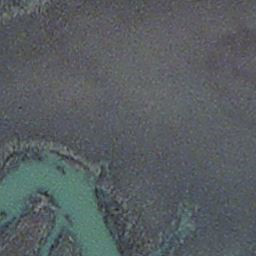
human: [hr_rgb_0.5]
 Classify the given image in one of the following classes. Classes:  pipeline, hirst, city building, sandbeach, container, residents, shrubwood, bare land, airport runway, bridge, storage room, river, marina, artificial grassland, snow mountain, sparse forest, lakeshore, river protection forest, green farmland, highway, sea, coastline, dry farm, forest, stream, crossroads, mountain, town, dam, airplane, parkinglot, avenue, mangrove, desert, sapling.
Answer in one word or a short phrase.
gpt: stream